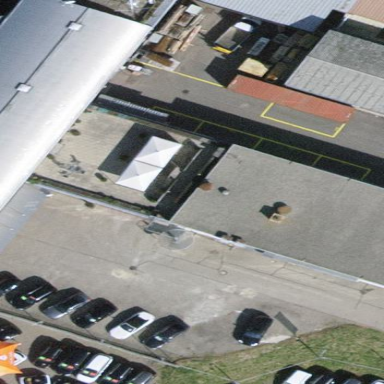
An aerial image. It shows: Building housing car shop.